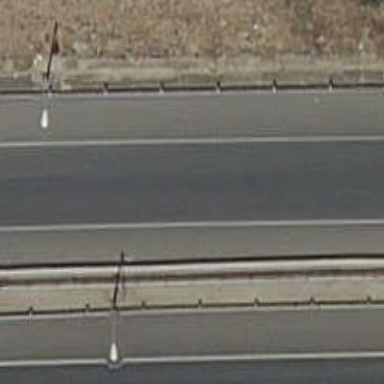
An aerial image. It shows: Motorway link.